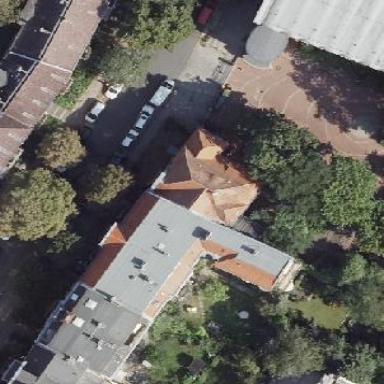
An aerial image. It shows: Residential building with hipped roof.